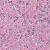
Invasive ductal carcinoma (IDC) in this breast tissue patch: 1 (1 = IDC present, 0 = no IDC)